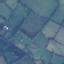
Land use / land cover class: Pasture